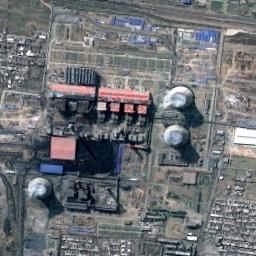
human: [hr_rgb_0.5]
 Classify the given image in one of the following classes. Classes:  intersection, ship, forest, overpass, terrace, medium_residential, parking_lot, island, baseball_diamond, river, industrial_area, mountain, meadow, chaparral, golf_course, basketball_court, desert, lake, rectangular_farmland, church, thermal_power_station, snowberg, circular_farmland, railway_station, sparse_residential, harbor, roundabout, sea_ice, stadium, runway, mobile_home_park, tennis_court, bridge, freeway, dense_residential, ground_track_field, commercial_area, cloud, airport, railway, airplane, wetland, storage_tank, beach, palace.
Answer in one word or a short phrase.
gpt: thermal_power_station